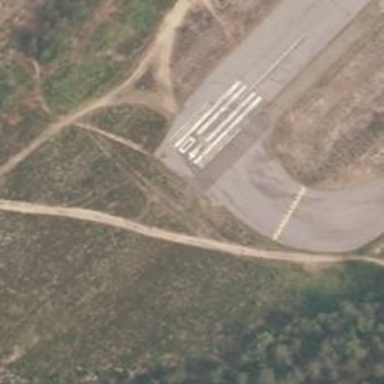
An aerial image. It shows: Asphalt runway at the airport.